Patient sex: M
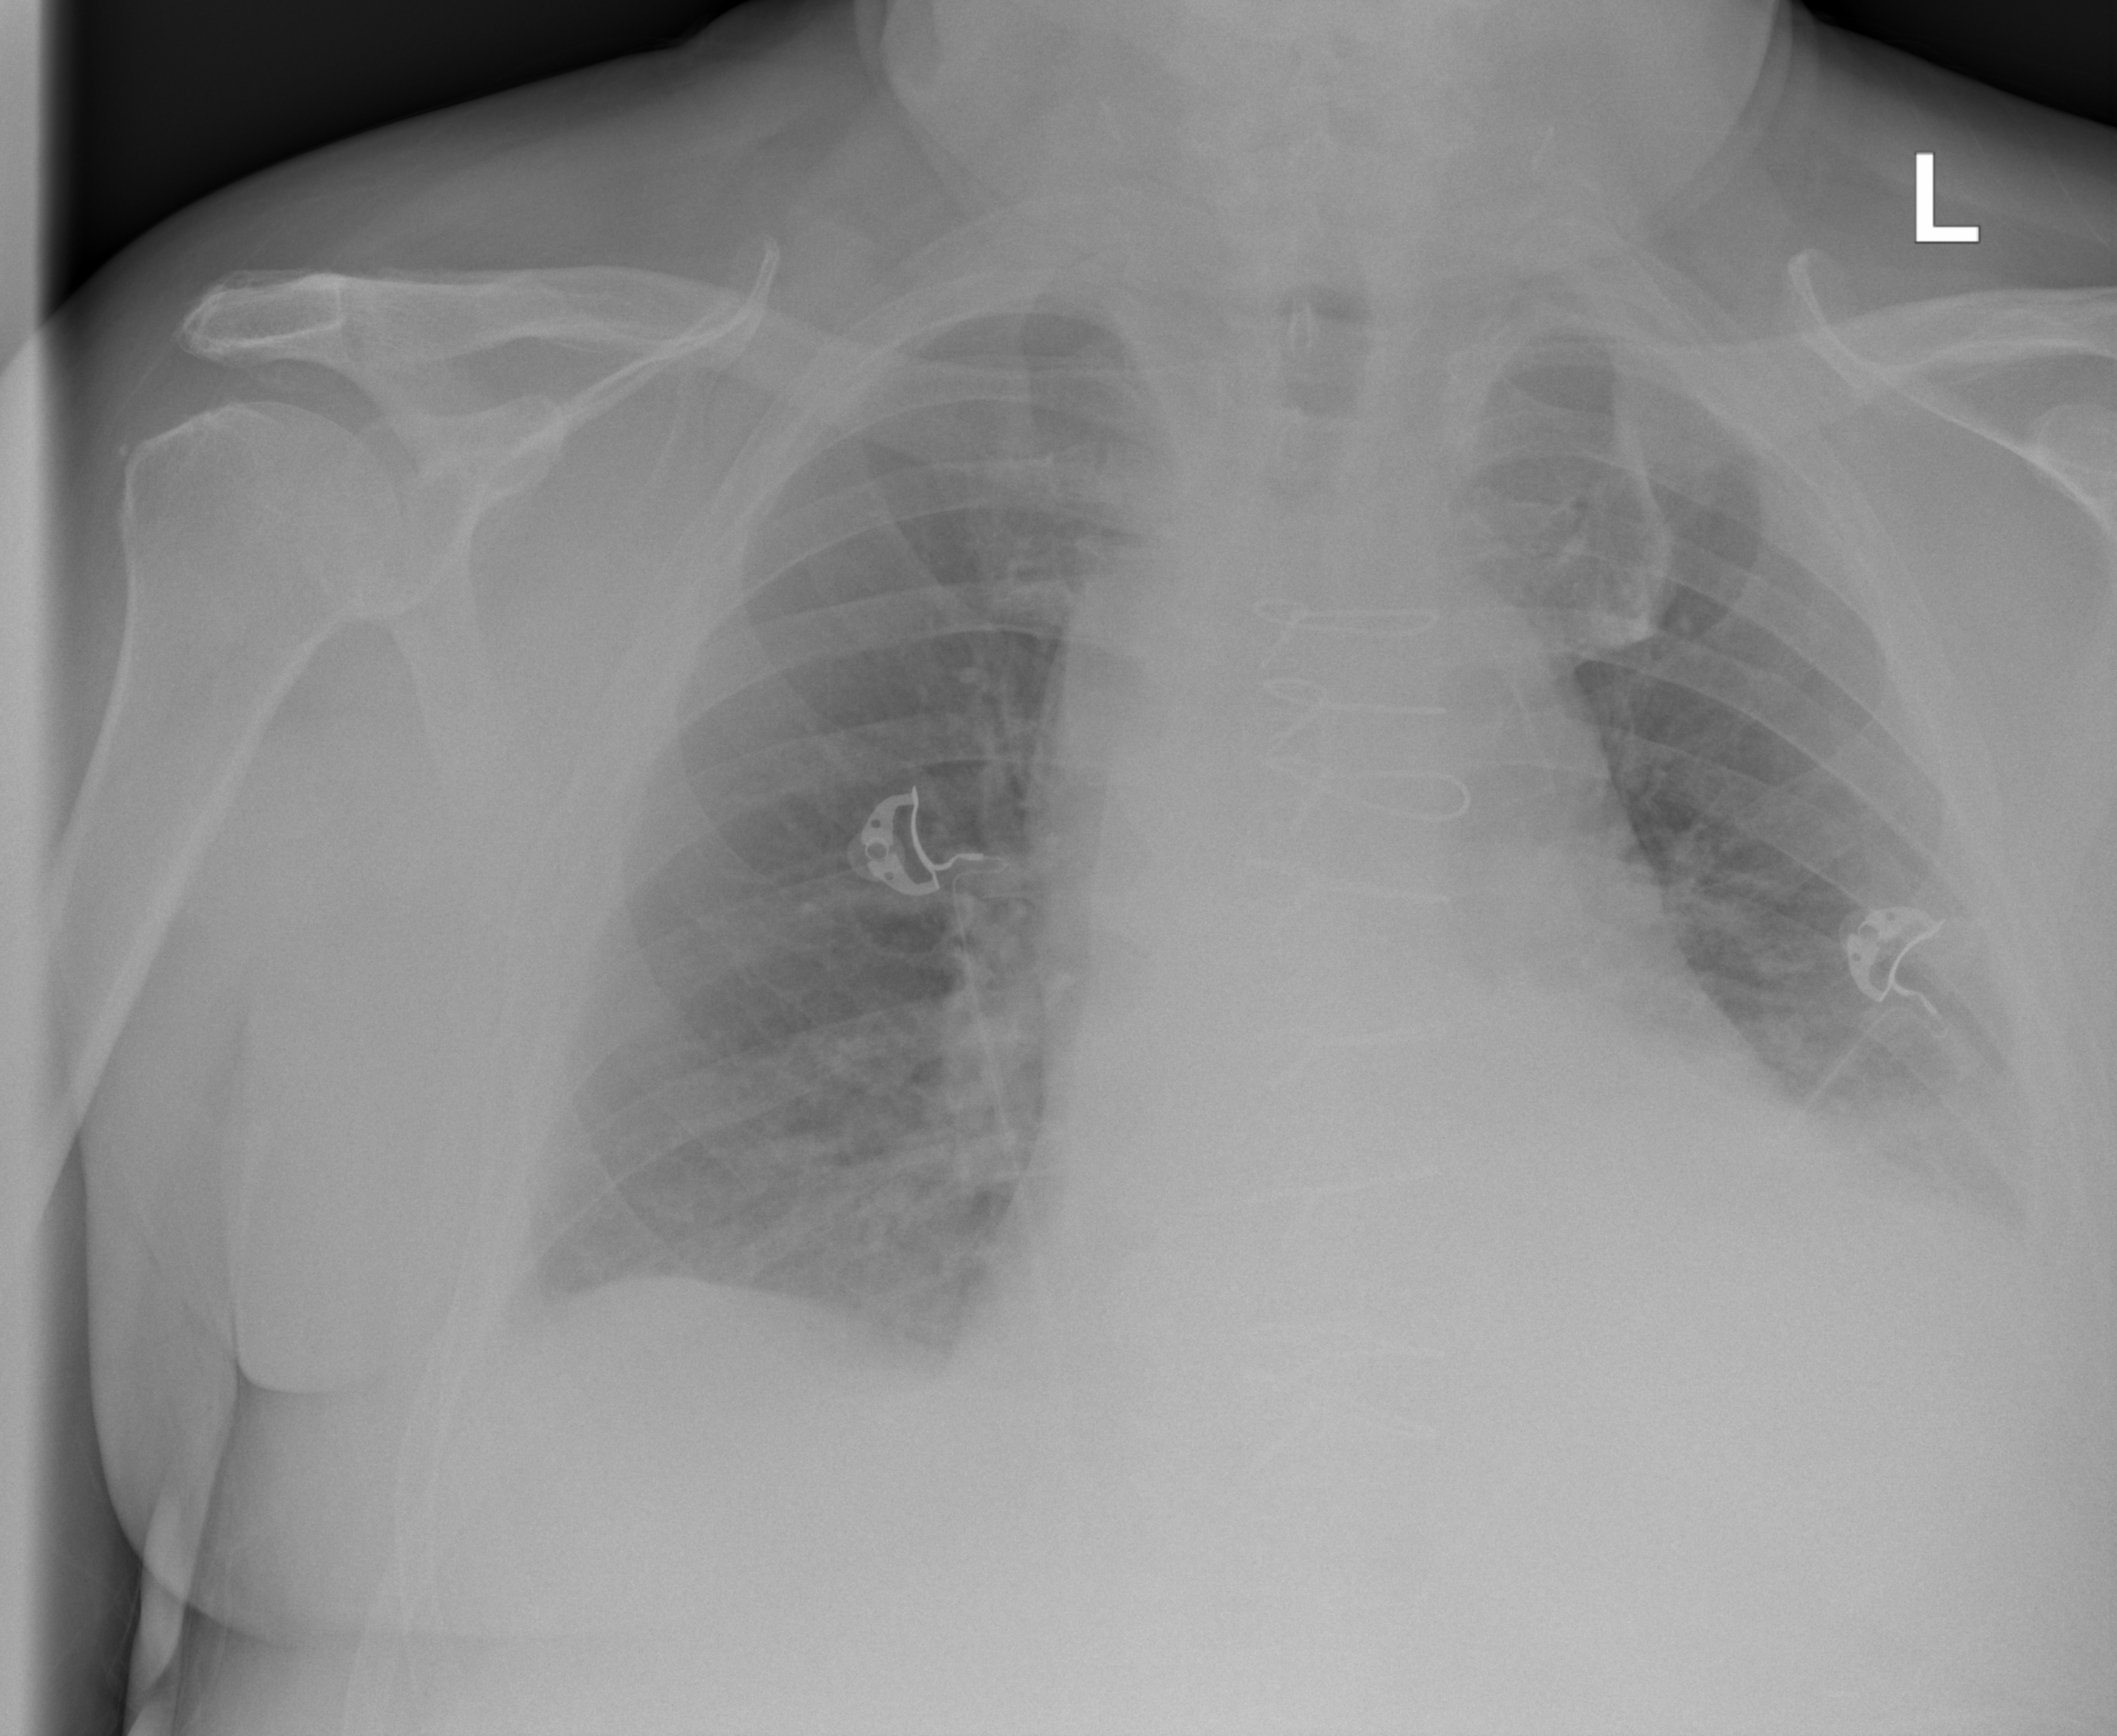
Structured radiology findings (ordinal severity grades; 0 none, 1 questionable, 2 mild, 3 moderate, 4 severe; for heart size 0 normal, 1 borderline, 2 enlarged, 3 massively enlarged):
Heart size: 2
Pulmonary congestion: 0
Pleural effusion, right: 2
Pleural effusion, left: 3
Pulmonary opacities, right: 0
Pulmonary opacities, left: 0
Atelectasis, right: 2
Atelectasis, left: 3